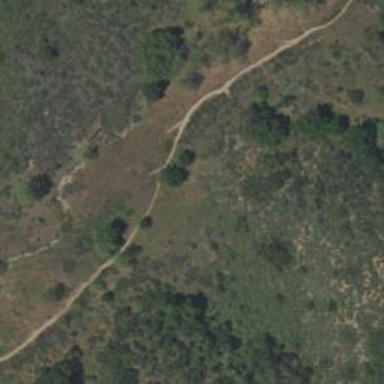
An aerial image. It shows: Path with excellent visibility for trail.